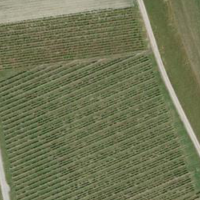
EUNIS habitat code: 52
Species observed at this site:
Anthyllis vulneraria